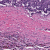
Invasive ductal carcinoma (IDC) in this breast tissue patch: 1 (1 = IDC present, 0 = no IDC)